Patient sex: M
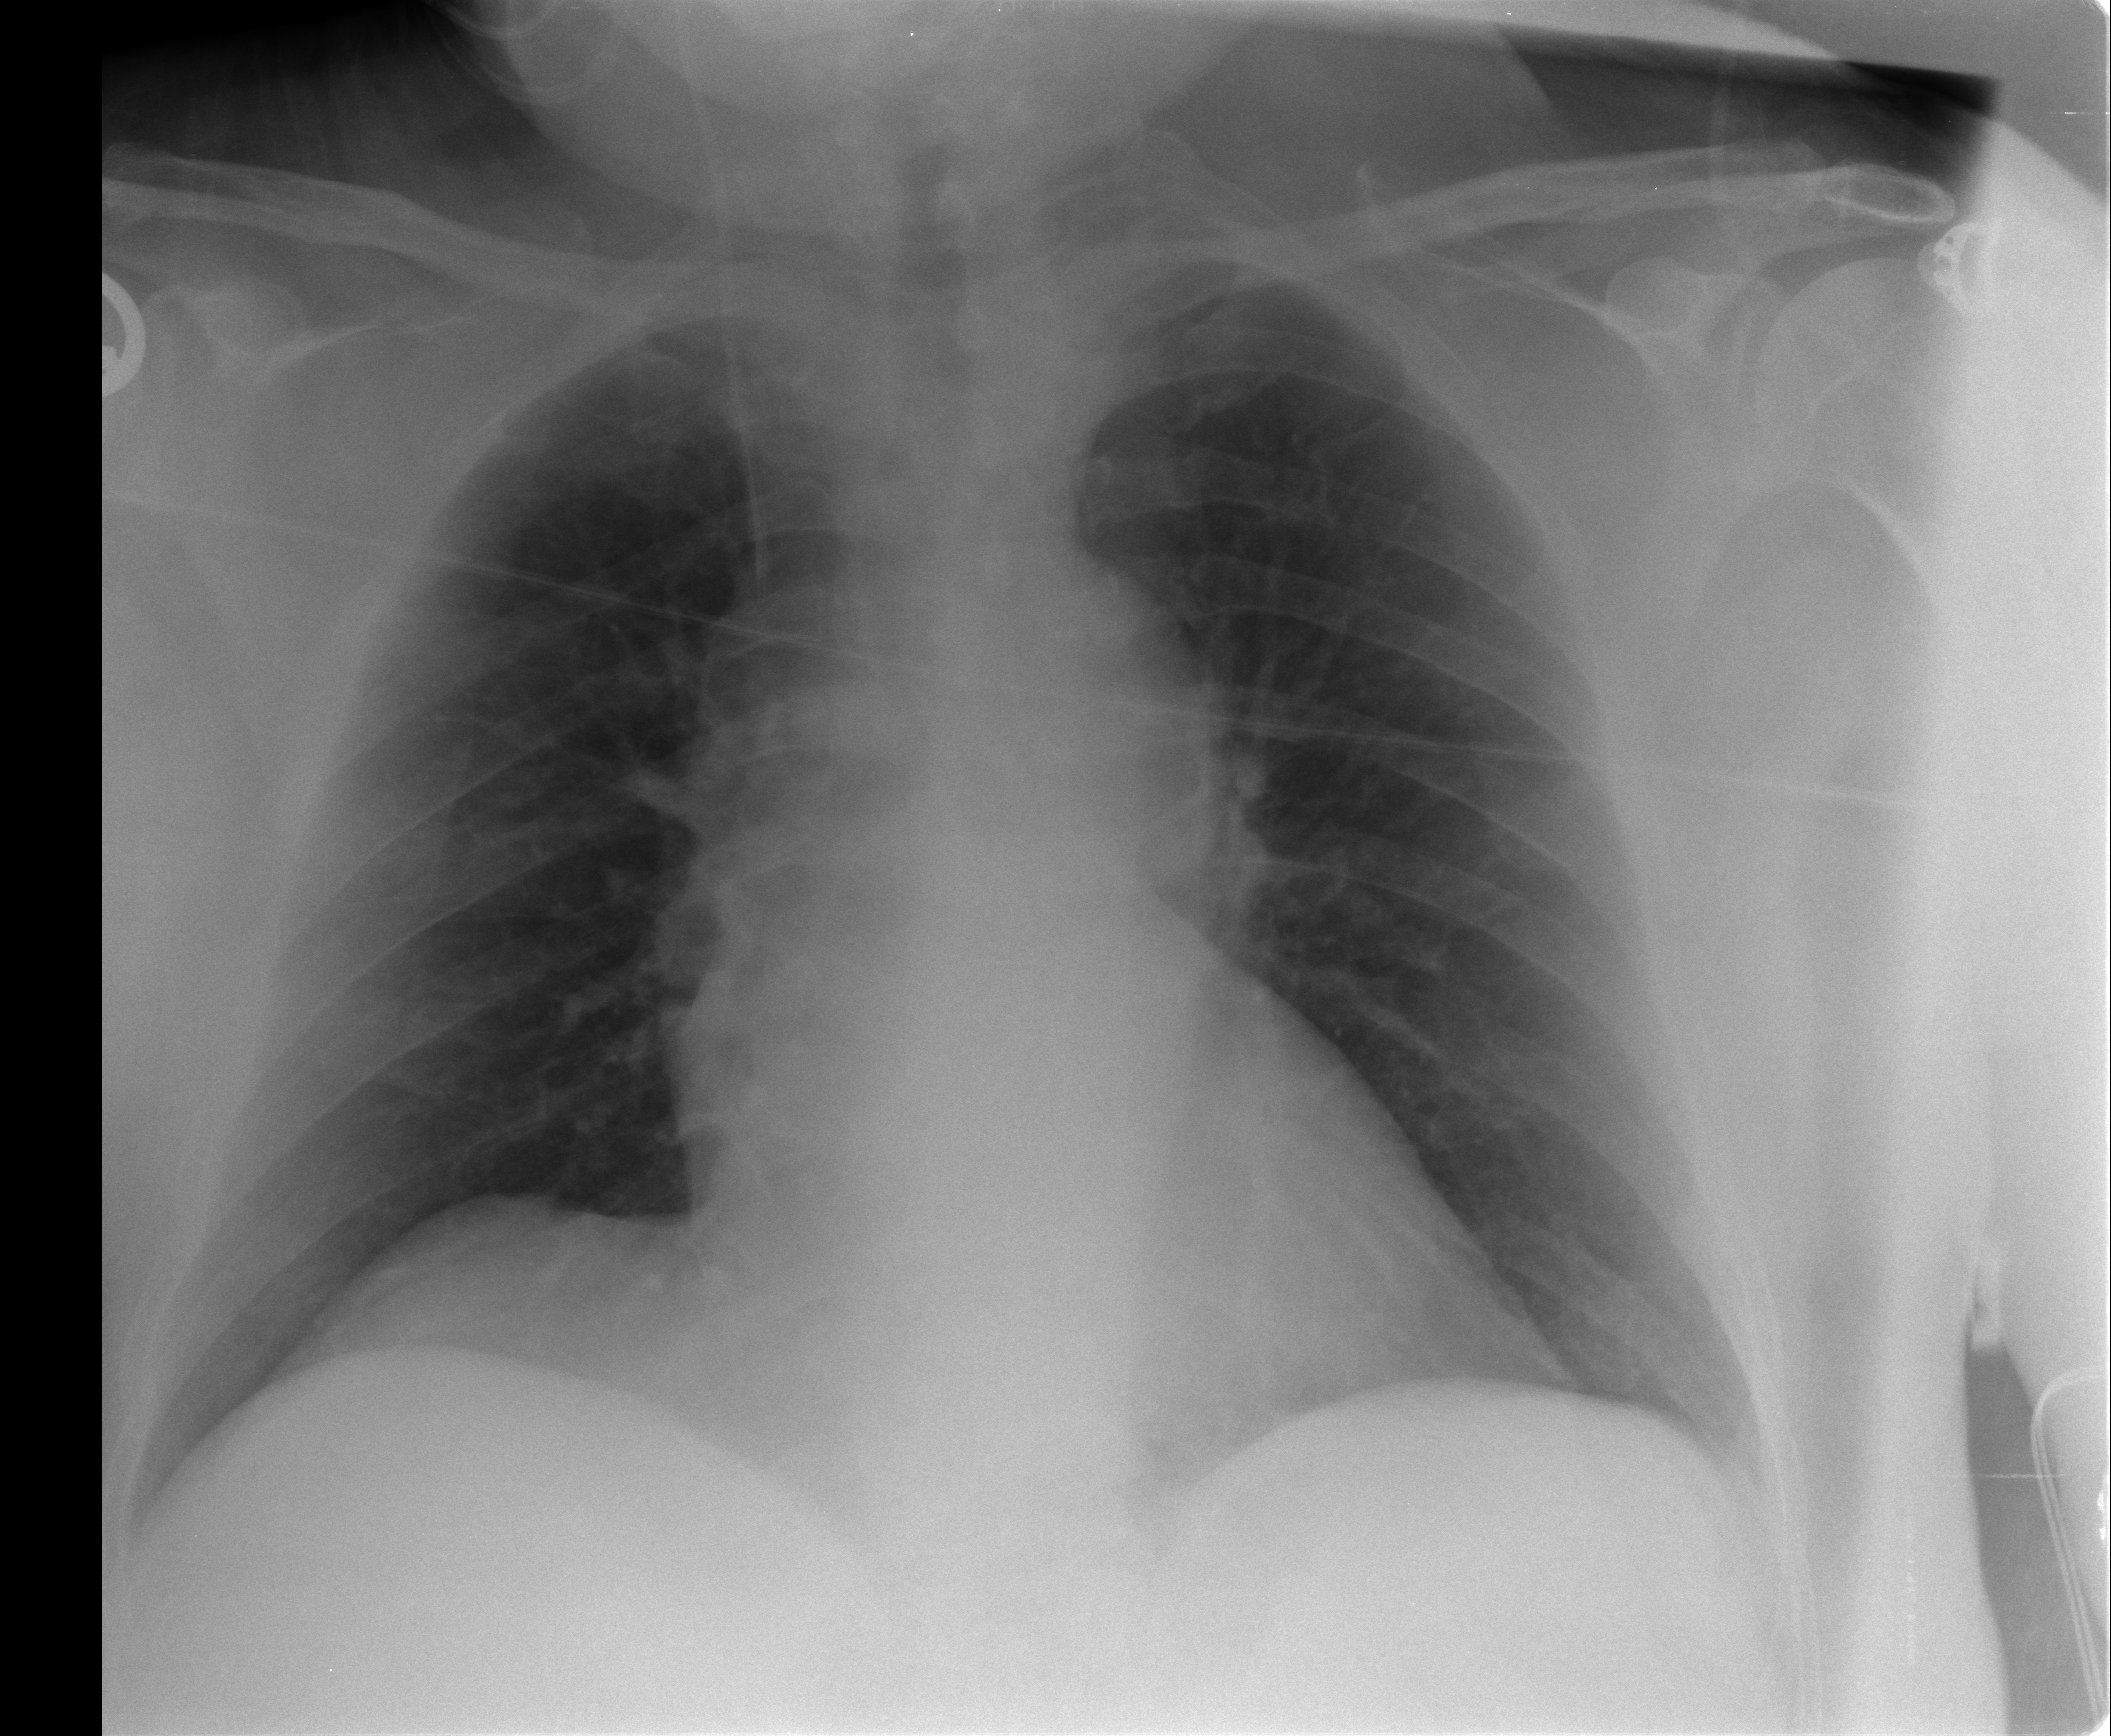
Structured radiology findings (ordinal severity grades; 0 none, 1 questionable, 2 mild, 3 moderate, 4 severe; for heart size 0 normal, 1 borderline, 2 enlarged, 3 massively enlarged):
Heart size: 1
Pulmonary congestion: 2
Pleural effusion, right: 0
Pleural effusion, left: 0
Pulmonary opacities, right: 0
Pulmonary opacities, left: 0
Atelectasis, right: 0
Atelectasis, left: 0